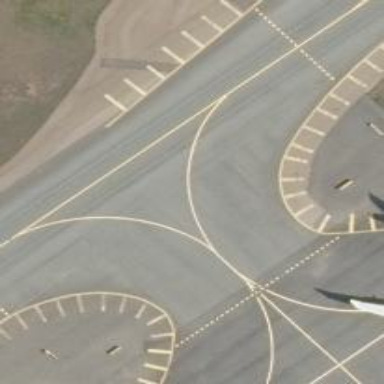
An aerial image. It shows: Image of taxiway at airport.